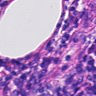
Metastatic tissue present: no